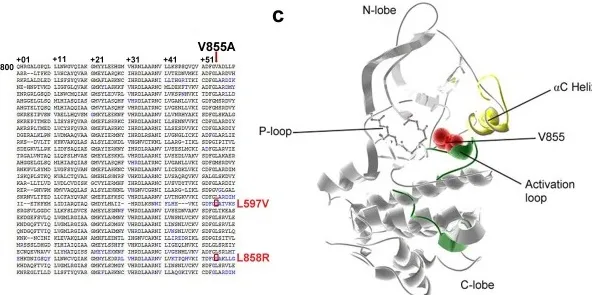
Protein structure visualization of the novel HER3-V855A mutation. C. 3D structure of HER3 kinase domain (PDB: 3LMG) depicting the location of V855A mutation (red van der Waals radii).
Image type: chart (chart)